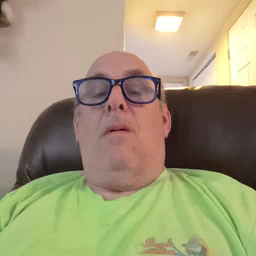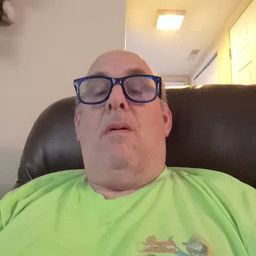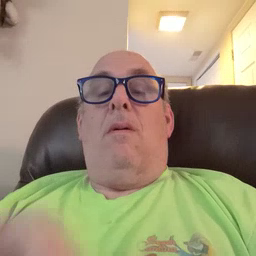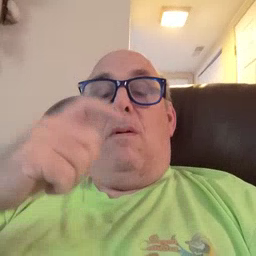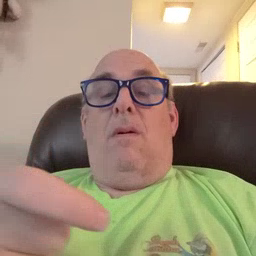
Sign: give